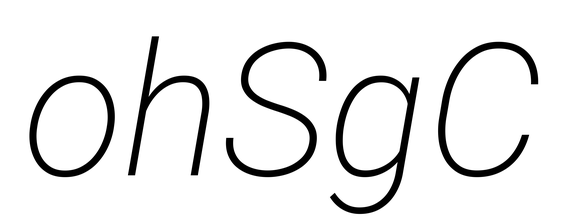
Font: Roboto-Italic_ExtraLight_Italic